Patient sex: M
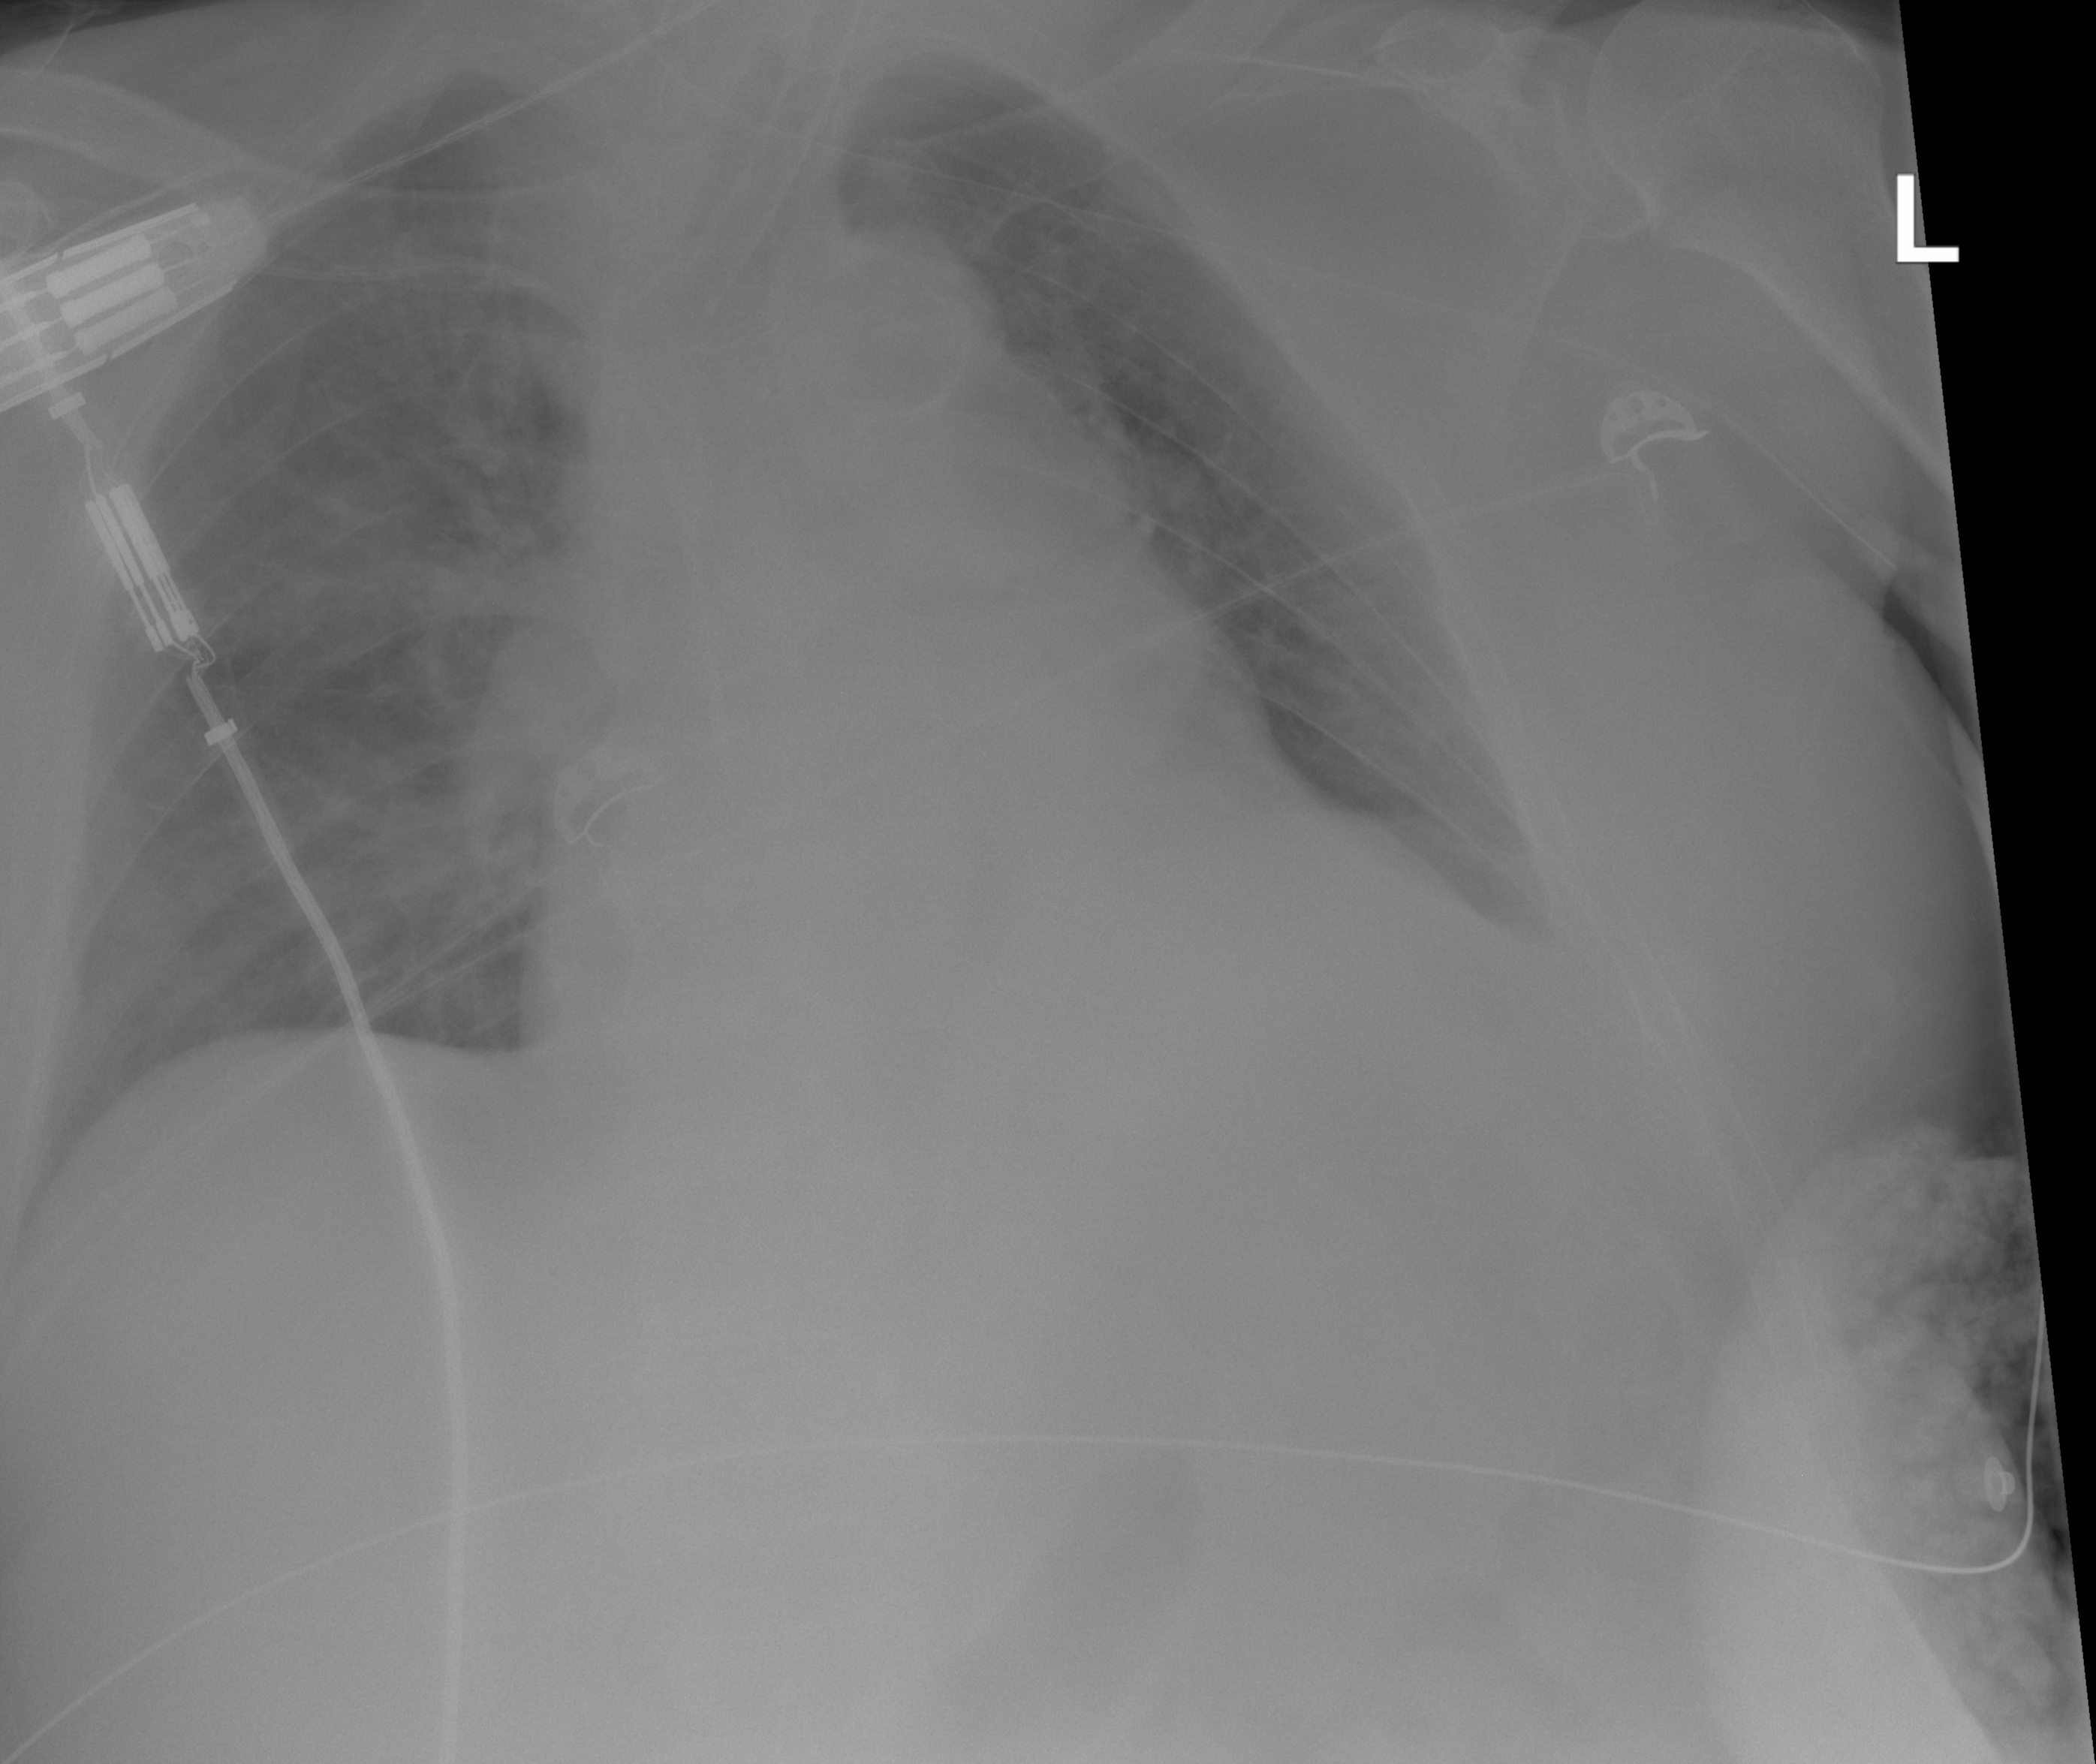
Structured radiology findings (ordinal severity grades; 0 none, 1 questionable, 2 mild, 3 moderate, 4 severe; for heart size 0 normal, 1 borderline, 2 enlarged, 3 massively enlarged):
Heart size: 2
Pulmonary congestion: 2
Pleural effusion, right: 0
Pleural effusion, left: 0
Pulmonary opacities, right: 0
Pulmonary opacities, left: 0
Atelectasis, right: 0
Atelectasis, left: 0